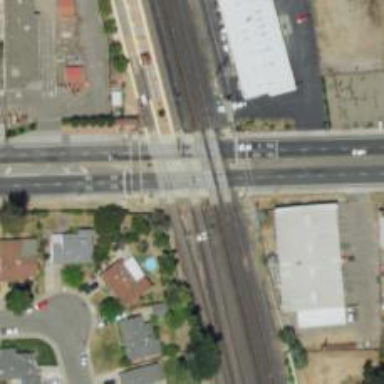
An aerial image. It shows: Railway crossing.